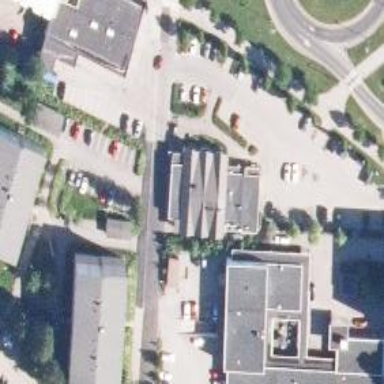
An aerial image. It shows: Post office.